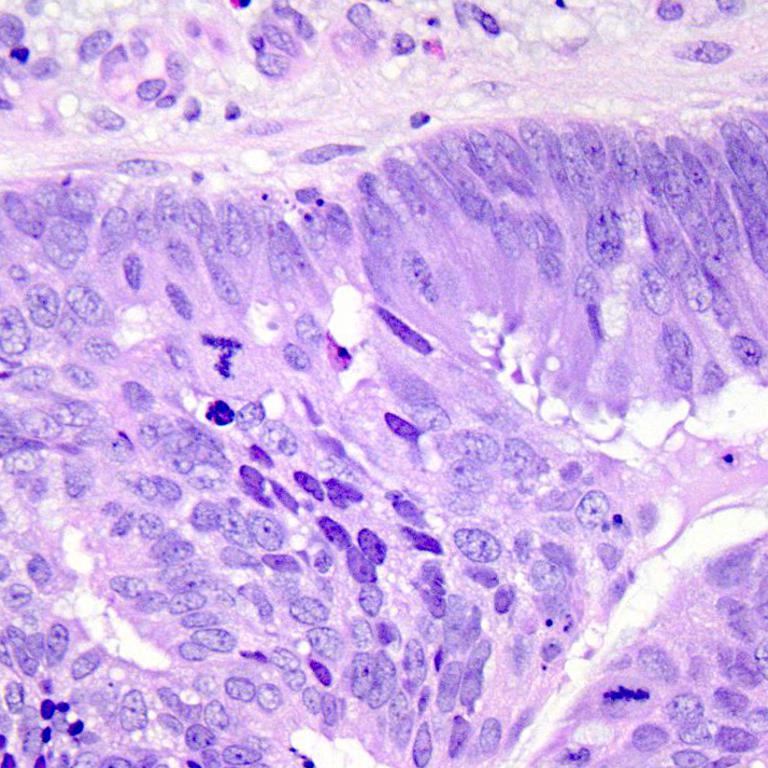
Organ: colon
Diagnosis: adenocarcinomas